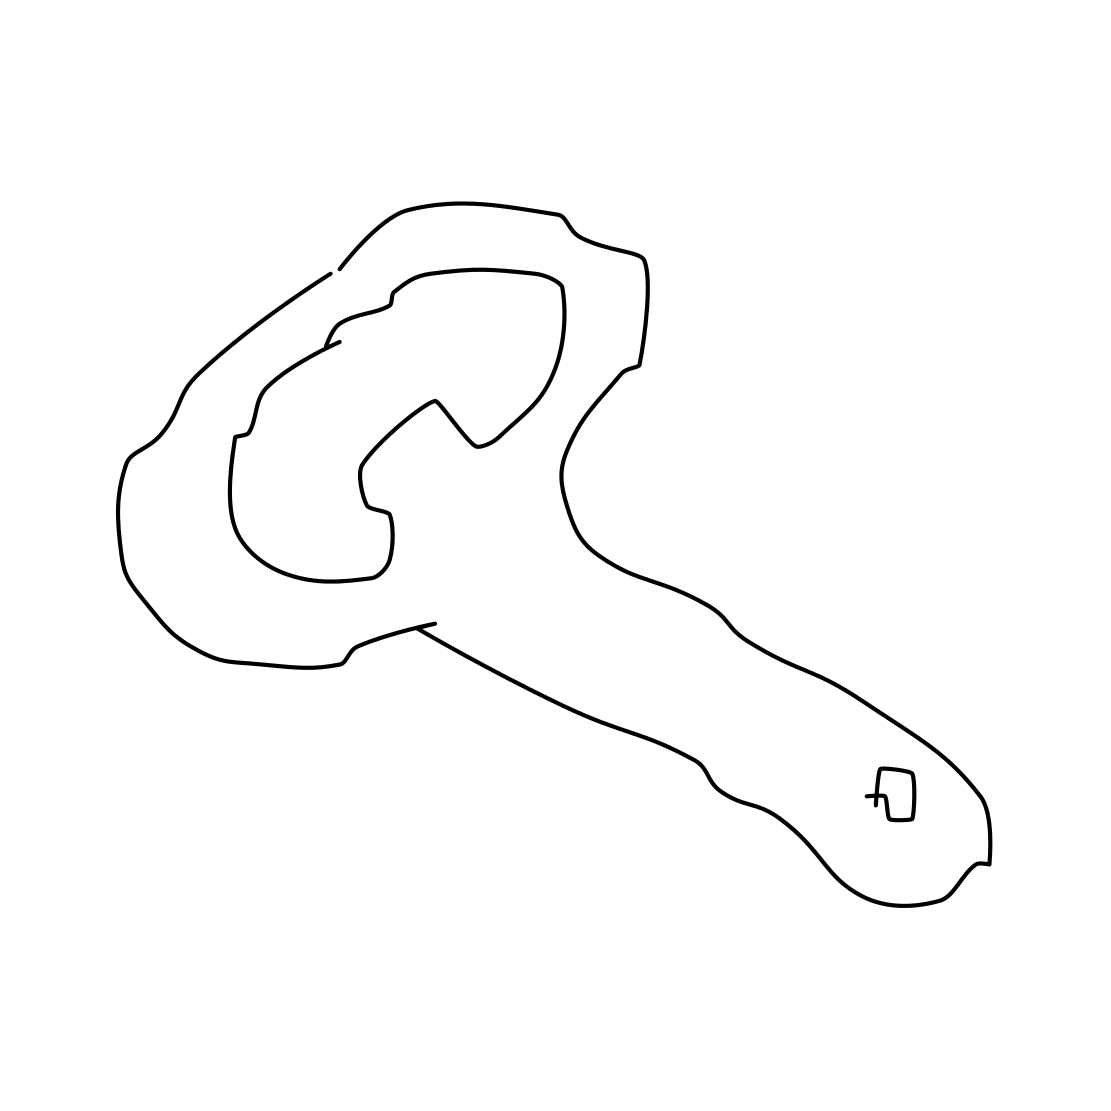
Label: bottle opener